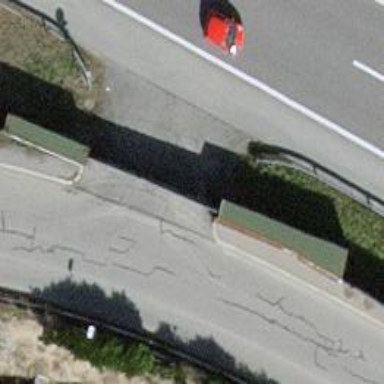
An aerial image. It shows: Gate.